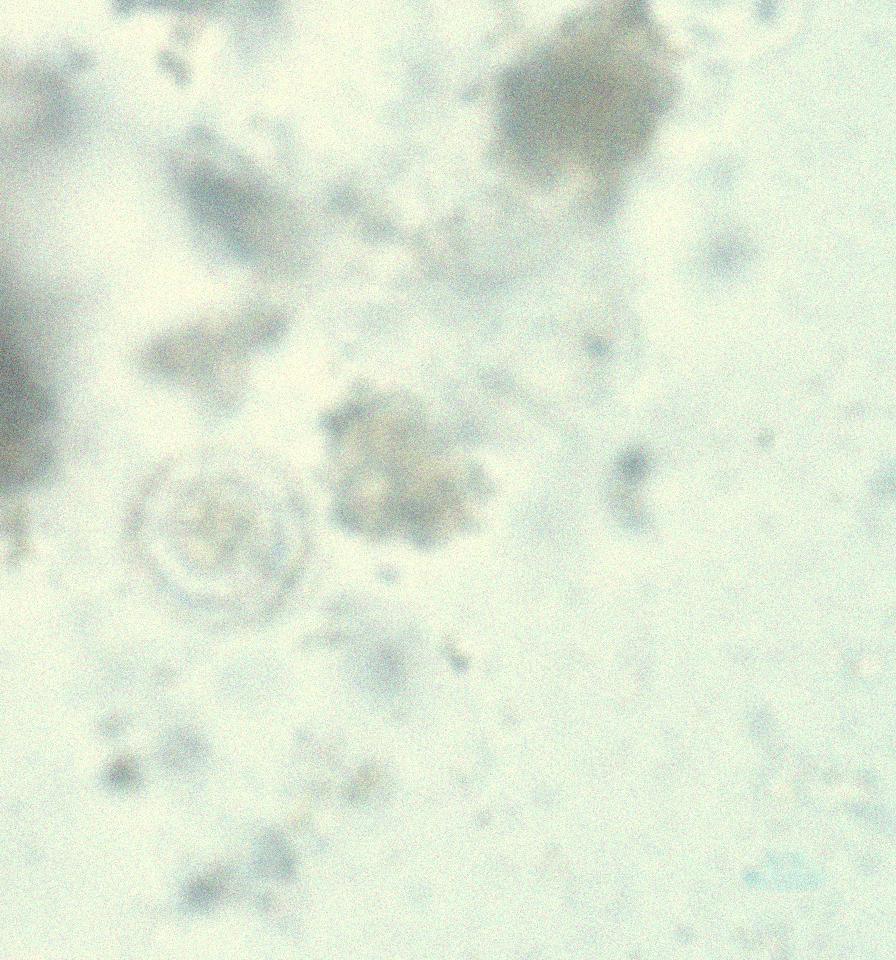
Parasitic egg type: Hymenolepis nana